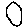
Label: circle